Field crop: tomato
Growth stage: 1
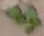
Species: solanum